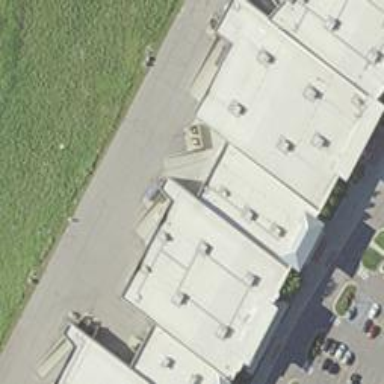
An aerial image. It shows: Building.